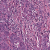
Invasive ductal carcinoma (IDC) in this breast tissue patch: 1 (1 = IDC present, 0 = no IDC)